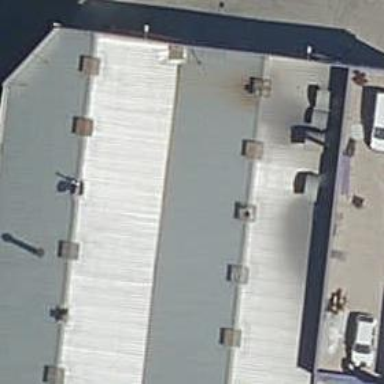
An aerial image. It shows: Car shop.